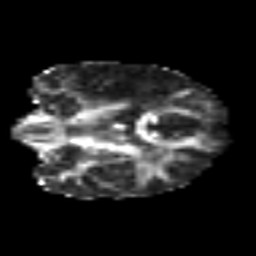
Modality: FA
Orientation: coronal
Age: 44
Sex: female
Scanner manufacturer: siemens
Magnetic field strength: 3 T
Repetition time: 6.1 s
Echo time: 0.101 s